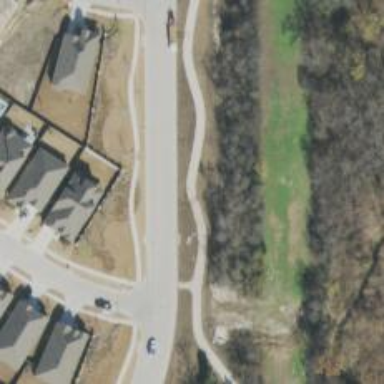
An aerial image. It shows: Path.